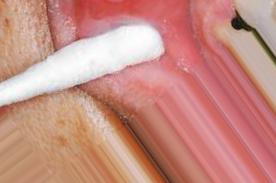
Condition: Mouth Ulcer